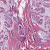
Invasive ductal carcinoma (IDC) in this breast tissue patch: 1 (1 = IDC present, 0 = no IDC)